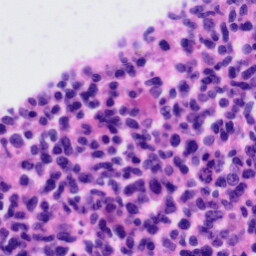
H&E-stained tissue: Tonsil